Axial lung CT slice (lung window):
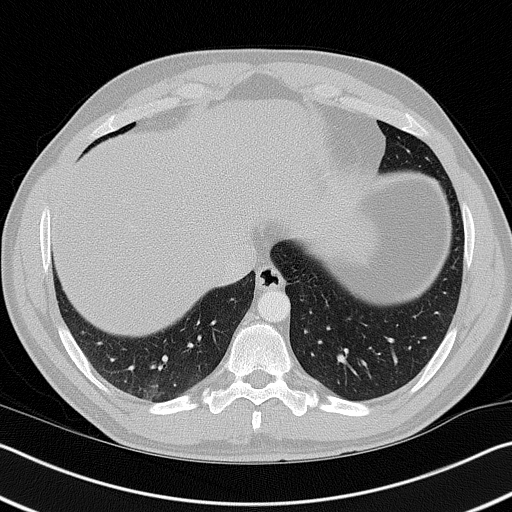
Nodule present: no